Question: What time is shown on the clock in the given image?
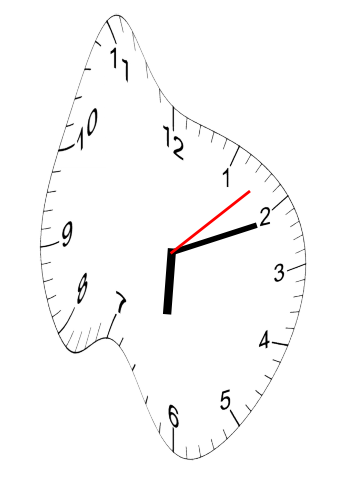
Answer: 06:11:08